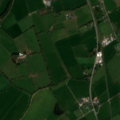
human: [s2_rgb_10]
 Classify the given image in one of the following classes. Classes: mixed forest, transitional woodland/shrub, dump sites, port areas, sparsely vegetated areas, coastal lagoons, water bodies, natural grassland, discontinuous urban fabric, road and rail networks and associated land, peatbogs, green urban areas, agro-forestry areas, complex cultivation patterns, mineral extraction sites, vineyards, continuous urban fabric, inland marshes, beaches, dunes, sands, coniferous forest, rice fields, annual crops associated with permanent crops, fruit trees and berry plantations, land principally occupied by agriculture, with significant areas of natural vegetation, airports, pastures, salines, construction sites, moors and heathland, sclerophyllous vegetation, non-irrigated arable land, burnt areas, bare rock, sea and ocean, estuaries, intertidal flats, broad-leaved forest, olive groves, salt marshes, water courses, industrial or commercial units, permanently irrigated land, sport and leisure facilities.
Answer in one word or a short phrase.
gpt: pastures